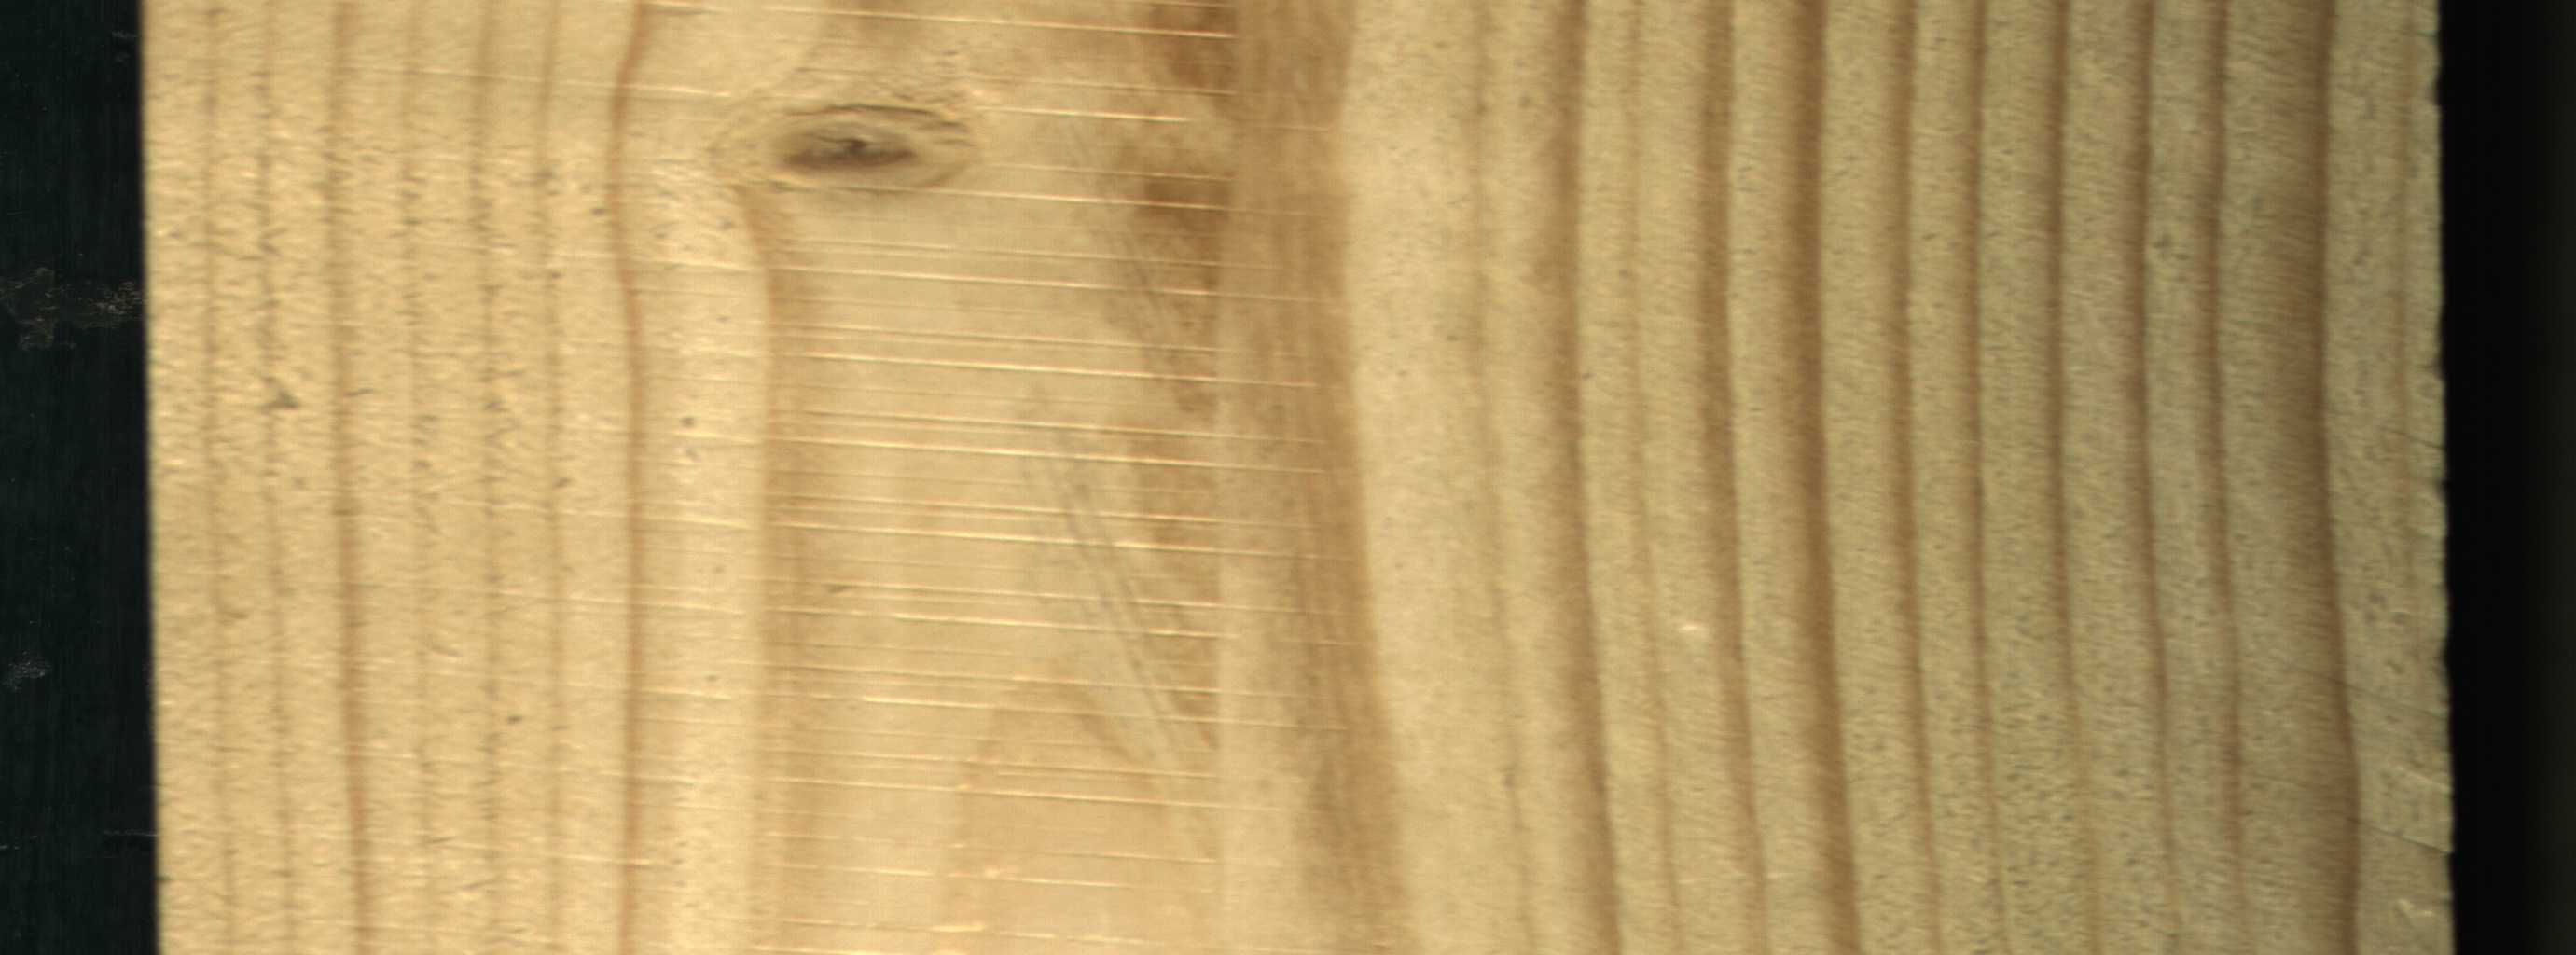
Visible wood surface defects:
Live_Knot